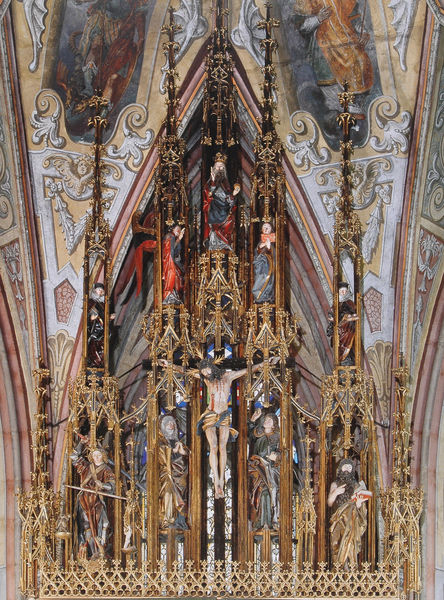
Titel: Hochaltar, Gesprenge: Kreuzigung mit Maria und Johannes
Künstler: Michael Pacher
Standort: St. Wolfgang (Salzkammergut)
Institution: Wallfahrts- und Pfarrkirche
Schlagwörter: blau, gemälde, gott, körper, weiß, bunt, fenster, grau, hell, holz, lichter, säulen, rot, zaun, malerei, muster, ornament, bärte, architektur, johannes, silber, stein, bild, gitter, kirche, gold, decke, gotik, krone, rosa, engel, skulptur, violett, figuren, detail, symmetrie, verzierung, wandmalerei, stuck, plastik, hoch, foto, fotografie, photographie, blut, gewölbe, lendentuch, kreuz, türme, dom, rippen, viele, zwickel, altar, hochaltar, schnitzerei, photo, orgel, skulpturen, statuen, farbfoto, gotisch, spitzbogen, christus, jesus, kreuzigung, leiden, fresken, chor, kruzifix, baldachin, heiliger, könige, heilige, gefasst, prunk, maria, anbetung, glauben, erzengel, aufnahme, verzierungen, fresco, maßwerk, deckenmalerei, kriche, fialen, prachtvoll, wimperg, gesprenge, schnitzaltar, stifter, heiliger geist, heiligendarstellung, propheten, heiligen, domfenster, domfesnter, gnadenstuhl, köngin, deckenbilder, der täufer, figuern, kirchenalrar, kirchenaltar, rot engel